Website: home-depot
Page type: billing-address
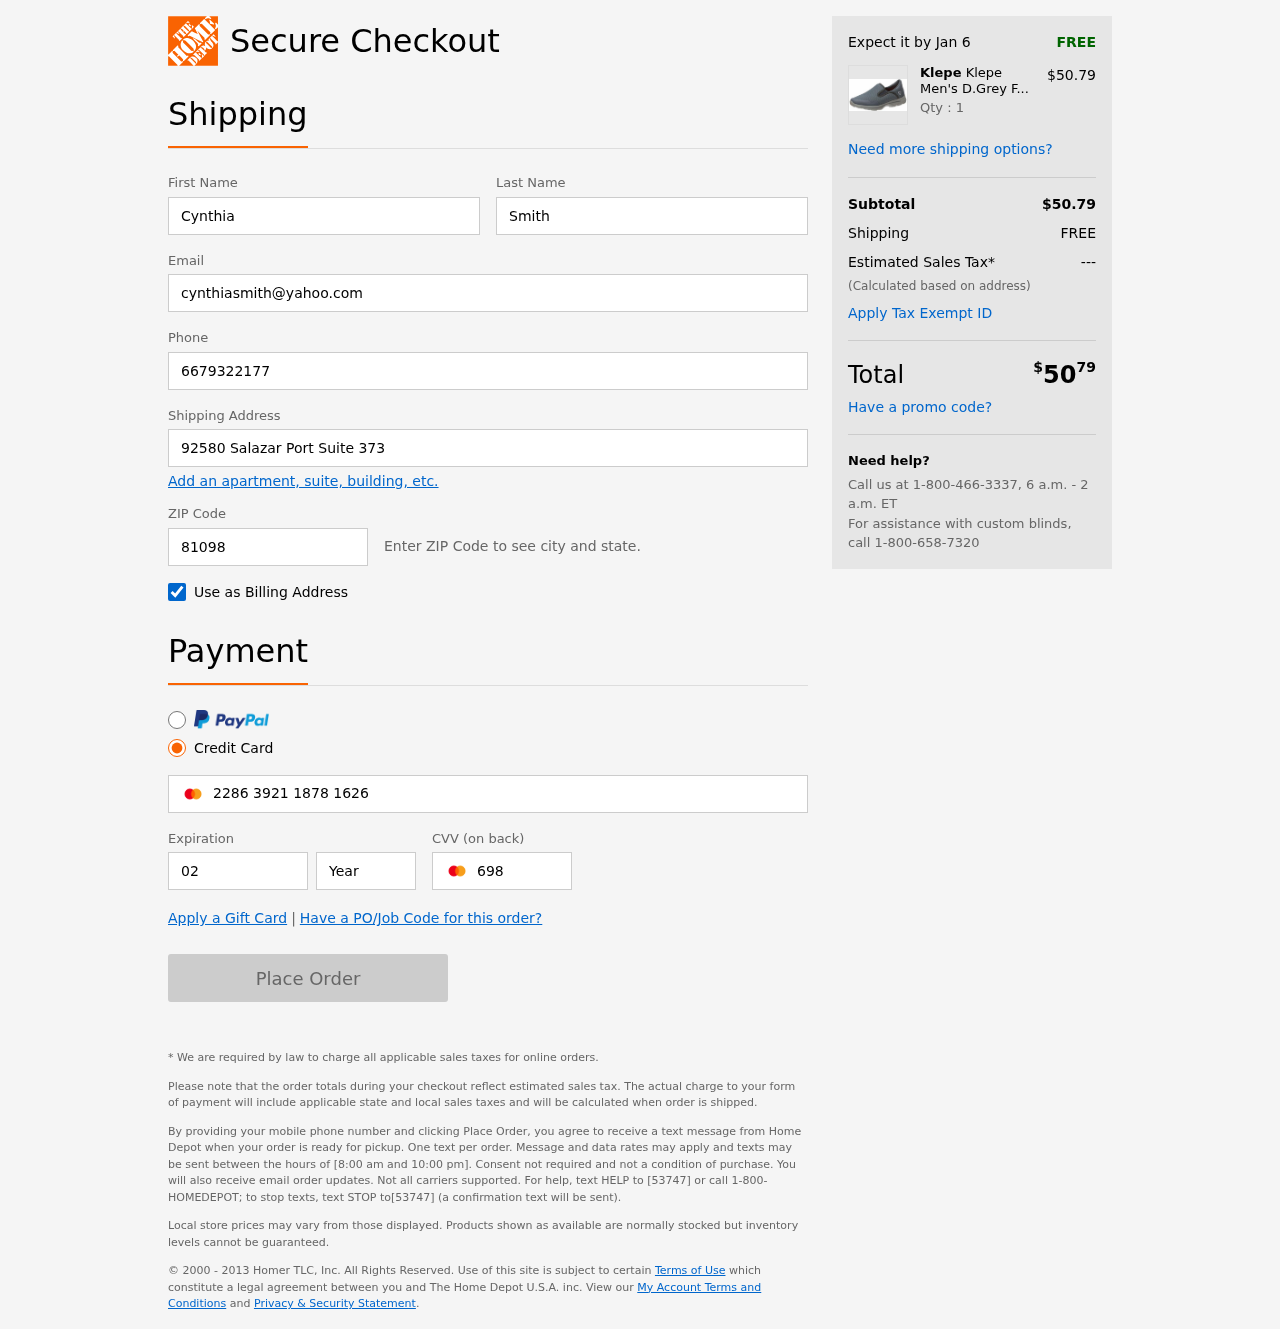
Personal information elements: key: PII_FIRSTNAME
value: Cynthia
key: PII_LASTNAME
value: Smith
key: PII_EMAIL
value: cynthiasmith@yahoo.com
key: PII_PHONE
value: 6679322177
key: PII_STREET
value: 92580 Salazar Port Suite 373
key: PII_POSTCODE
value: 81098
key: PII_CARD_NUMBER
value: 2286 3921 1878 1626
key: PII_CARD_EXPIRY_MONTH
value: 02
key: PII_CARD_CVV
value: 698
Product elements: key: PRODUCT1_BRAND
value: Klepe
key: PRODUCT1_NAME
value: Klepe Men's D.Grey Flyknit with Memory Foam Running Shoes-10 UK (44 EU) (11 US) (CS1-044/GRY)
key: PRODUCT1_PRICE
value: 50.79
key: PRODUCT1_QUANTITY
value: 1
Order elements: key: ORDER_DELIVERY_DATE
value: Jan 6
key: ORDER_SUBTOTAL
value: $50.79
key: ORDER_SHIPPING_COST
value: FREE
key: ORDER_TAX
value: ---
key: ORDER_TOTAL2
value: $5079